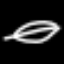
Label: leaf